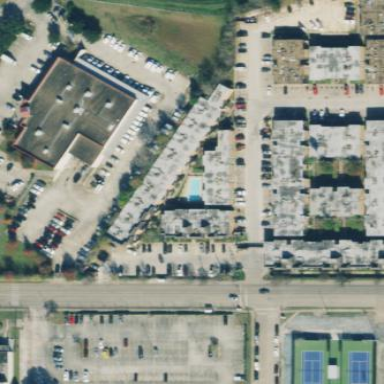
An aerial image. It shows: Residential area with apartments.